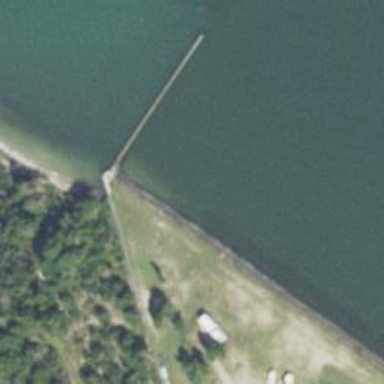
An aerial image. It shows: Breakwater structure.